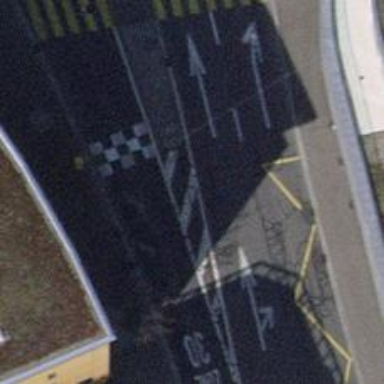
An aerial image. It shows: Bus stop equipped with public transport stop position.